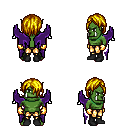
a pixel art fantasy rpg character, male body template, orc, green skin, purple wings, gold greaves, blonde bangs hairstyle, gold gloves, black shoes, four views (front, back, left, right), 2x2 character sprite sheet, small pixel art, hard edges, no anti-aliasing